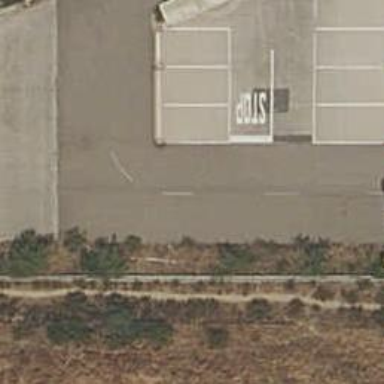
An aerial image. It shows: Road serving as parking aisle.